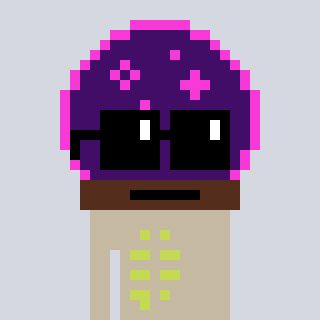
a pixel art character with square black sunglasses, a crystalball-shaped head and a bege-colored body on a cool background